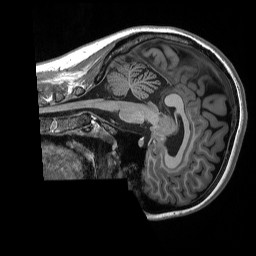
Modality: T1w
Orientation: sagittal
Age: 28
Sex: female
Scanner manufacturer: siemens
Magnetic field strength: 3 T
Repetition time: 2.3 s
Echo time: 0.00298 s